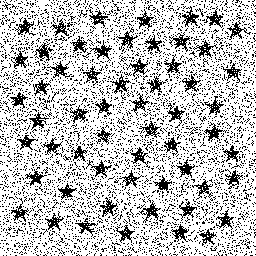
Squares: 0
Triangles: 0
Stars: 58
Total shapes: 58